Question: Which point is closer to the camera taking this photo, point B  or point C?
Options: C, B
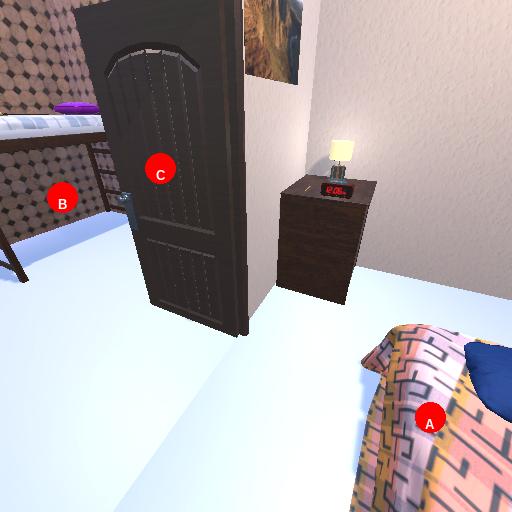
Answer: C